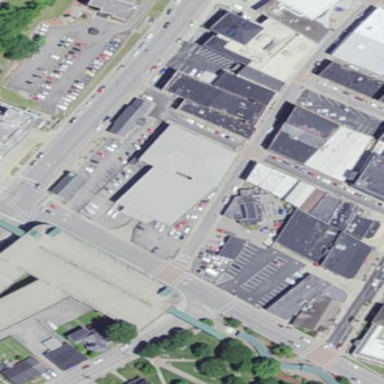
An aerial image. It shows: Building.